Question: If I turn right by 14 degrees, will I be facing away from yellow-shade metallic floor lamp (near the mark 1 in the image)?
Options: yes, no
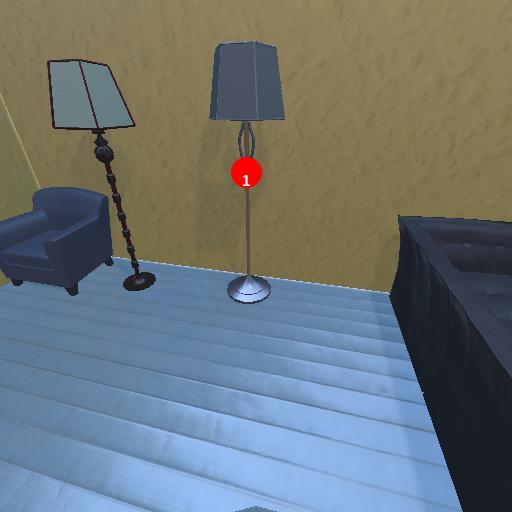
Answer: yes